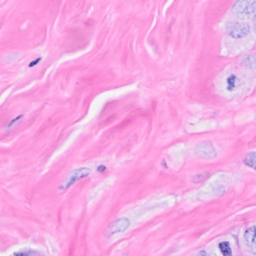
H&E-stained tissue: Breast